Question: I have extra footer BottomAppBar that I don't want to be there. I want the Bottom Navigation Bar to be nested within the Bottom App Bar because I still want to keep the notch for the Floating Action Button. The screenshot shows it clearly, as it is colored Red.
This is my code:
'''
class _MyHomePageState extends State<MyHomePage> {
@override
Widget build(BuildContext context) {
return Scaffold(
appBar: PreferredSize(
preferredSize: Size.fromHeight(0),
child: AppBar(
elevation: 0,
backgroundColor: Colors.transparent.withOpacity(0.4),
),
),
extendBodyBehindAppBar: true,
body: Container(
width: double.infinity,
height: double.infinity,
color: Colors.blue,
),
bottomNavigationBar: bottomNavBar,
floatingActionButton: addPostButton,
floatingActionButtonLocation: FloatingActionButtonLocation.centerDocked,
);
}
Widget get bottomNavBar {
return BottomAppBar(
color: Colors.red,
shape: CircularNotchedRectangle(),
elevation: 0,
notchMargin: 10,
child: BottomNavigationBar(
elevation: 0,
items: [
BottomNavigationBarItem(
icon: Icon(MdiIcons.homeOutline),
activeIcon: Icon(MdiIcons.home),
title: Text("Home"),
),
BottomNavigationBarItem(
icon: Icon(MdiIcons.accountOutline),
activeIcon: Icon(MdiIcons.account),
title: Text("Profile"),
),
],
),
);
}
Widget get addPostButton {
return FloatingActionButton(
focusElevation: 0,
onPressed: () {},
child: Icon(
MdiIcons.mapMarkerPlusOutline,
size: 30,
),
);
}
}
'''

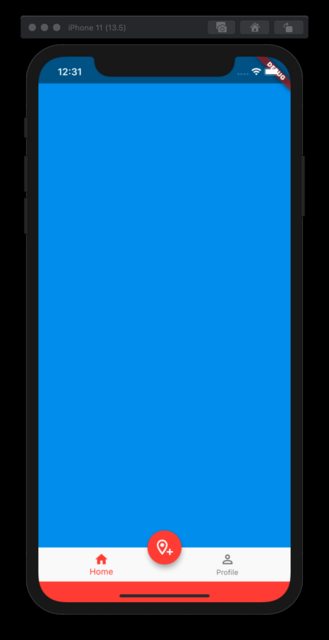
Answer: Change your code as per below then check:
'''
Widget get bottomNavBar {
return BottomNavigationBar(
elevation: 0,
items: [
BottomNavigationBarItem(
icon: Icon(MdiIcons.homeOutline),
activeIcon: Icon(MdiIcons.home),
title: Text("Home"),
),
BottomNavigationBarItem(
icon: Icon(MdiIcons.accountOutline),
activeIcon: Icon(MdiIcons.account),
title: Text("Profile"),
),
],
);
}
'''